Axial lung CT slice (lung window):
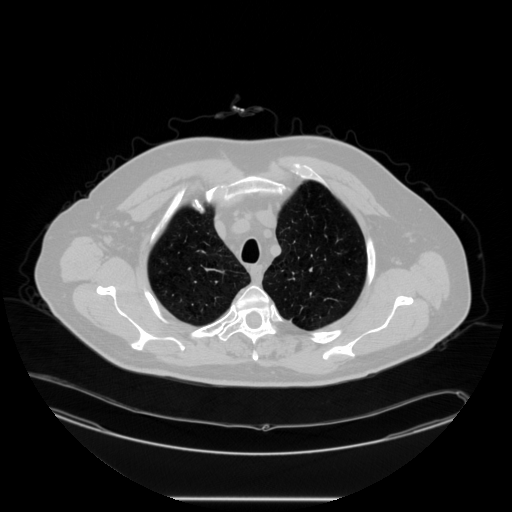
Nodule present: no